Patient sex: M
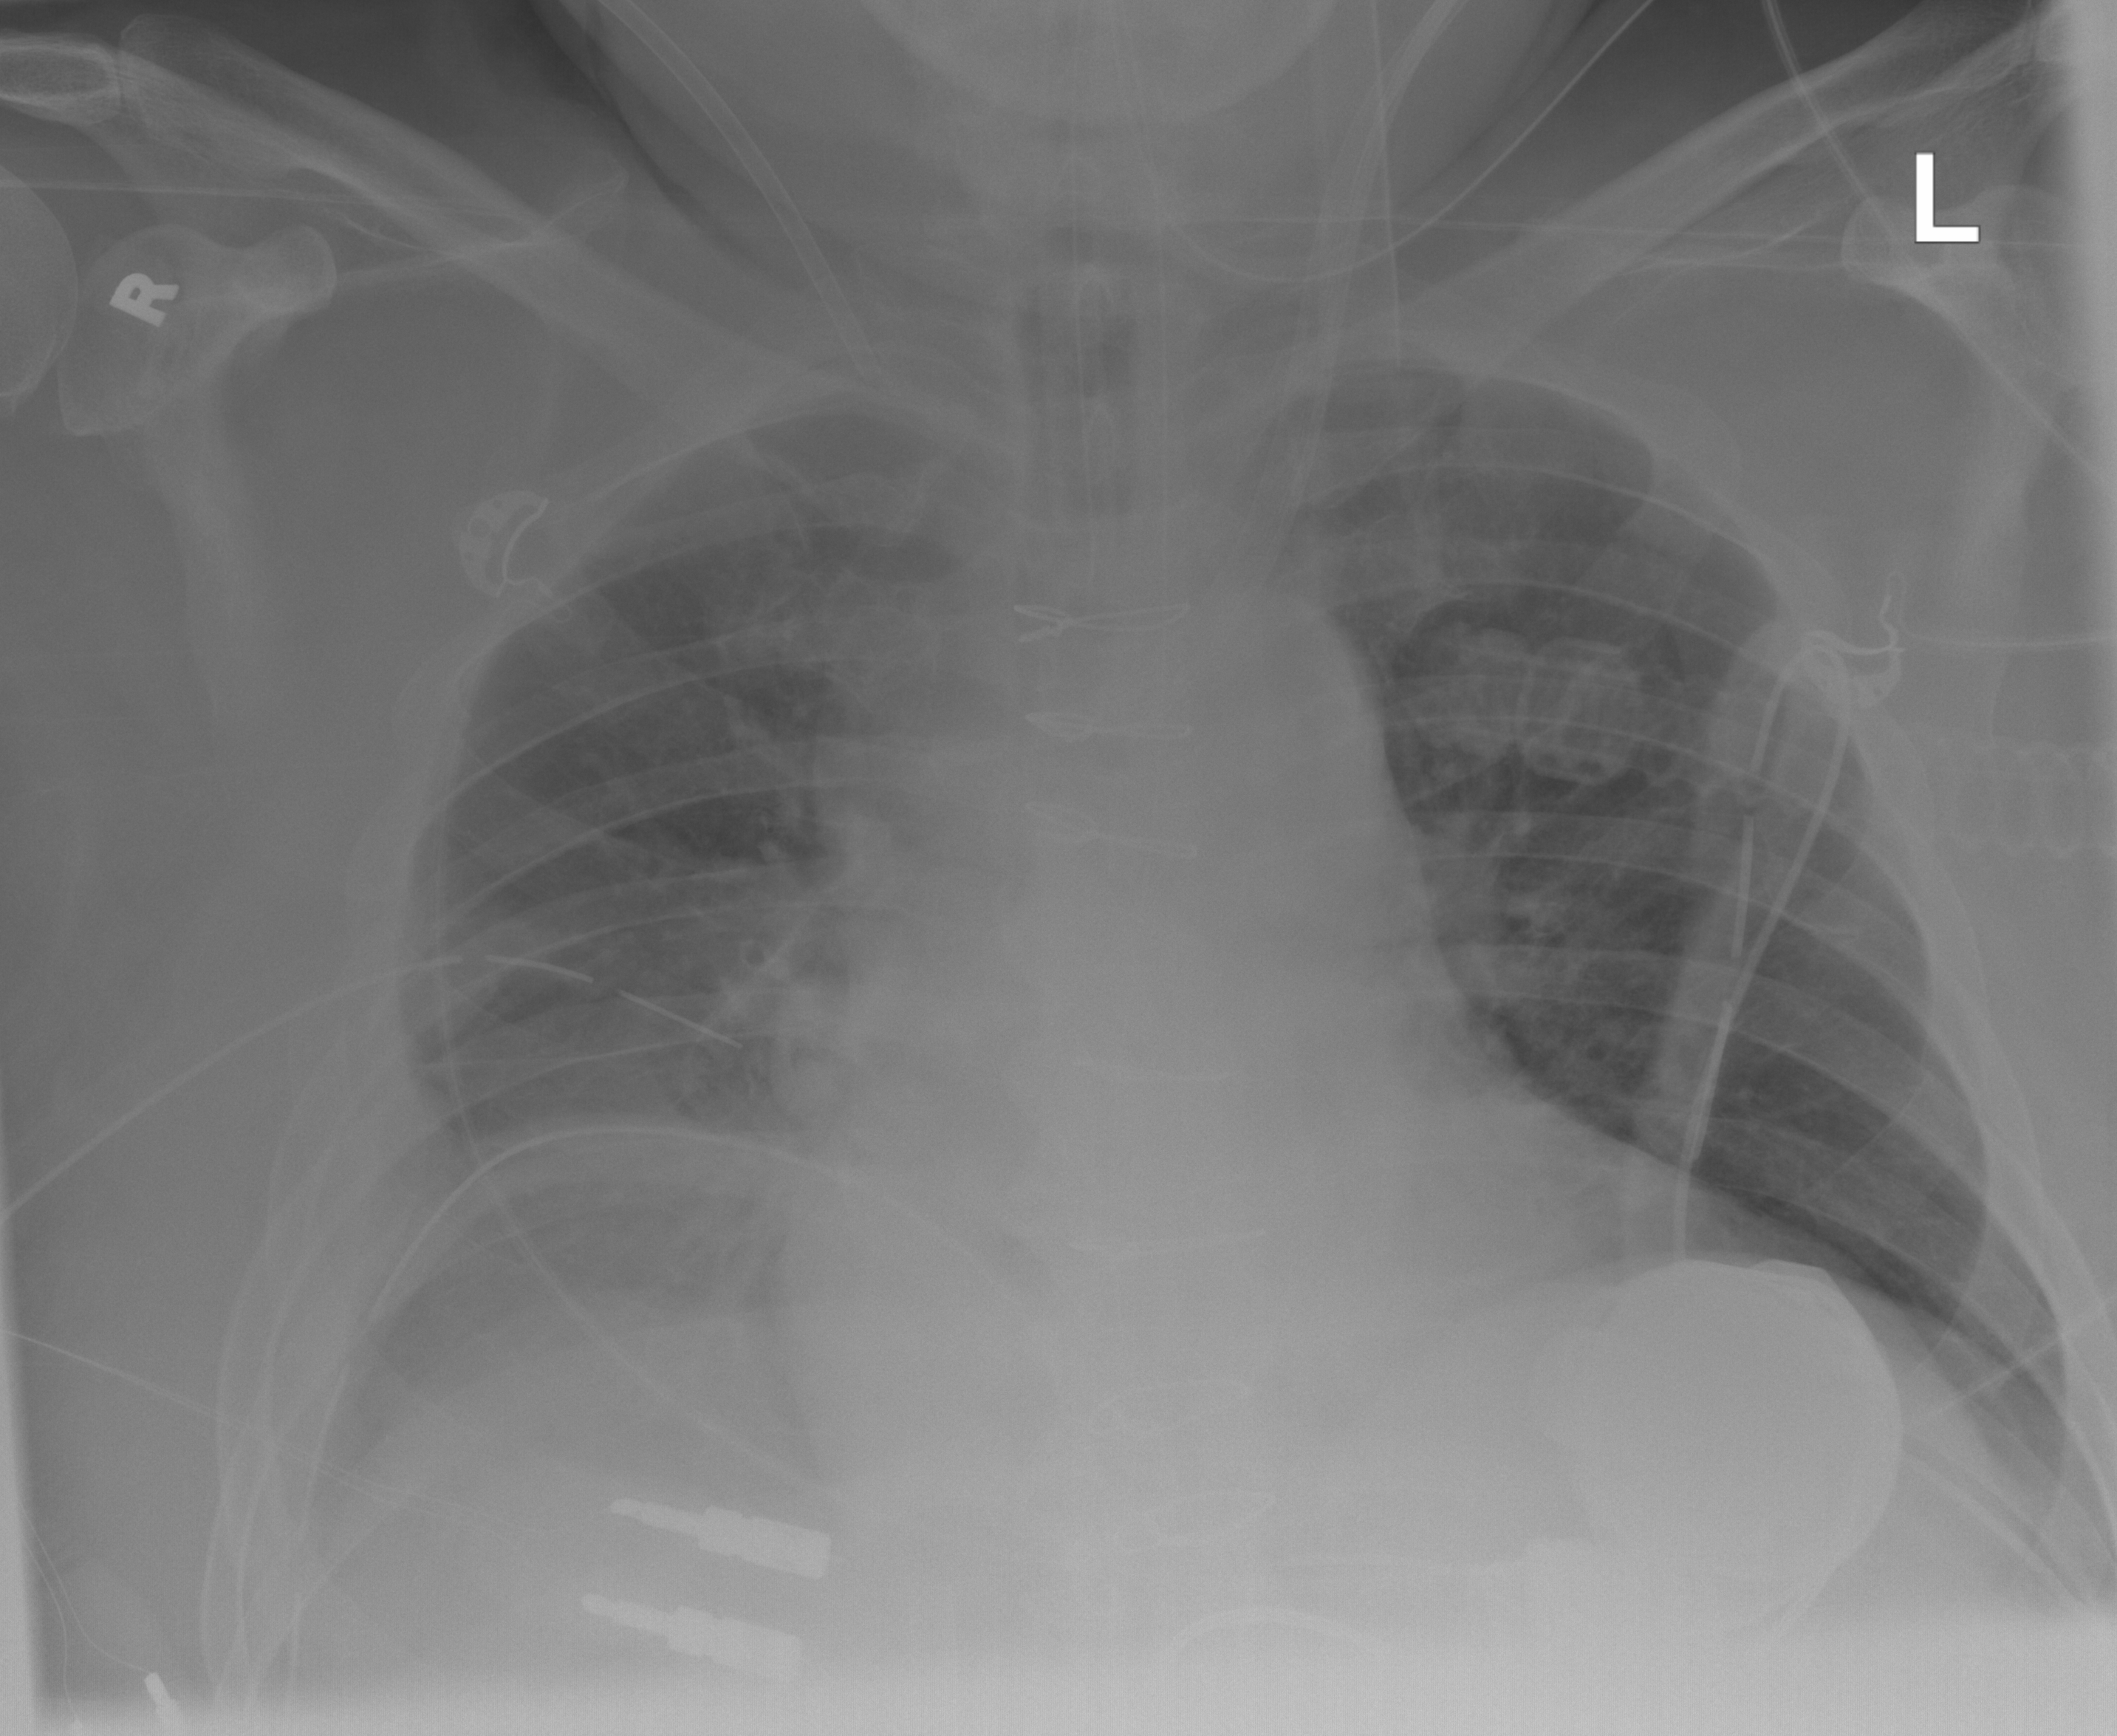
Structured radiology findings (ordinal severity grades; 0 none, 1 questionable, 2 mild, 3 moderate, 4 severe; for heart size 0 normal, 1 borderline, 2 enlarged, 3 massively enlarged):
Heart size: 2
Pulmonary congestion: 0
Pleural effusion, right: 2
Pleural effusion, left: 0
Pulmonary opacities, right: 2
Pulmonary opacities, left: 0
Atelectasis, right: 2
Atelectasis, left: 0